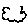
Label: cloud